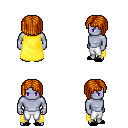
a pixel art fantasy rpg character, male body template, dark elf, purple skin, yellow cape, white pants, dark blonde pageboy hairstyle, black slippers, four views (front, back, left, right), 2x2 character sprite sheet, small pixel art, hard edges, no anti-aliasing